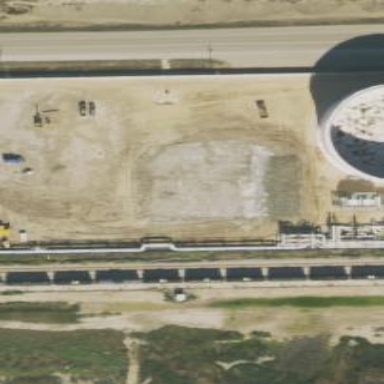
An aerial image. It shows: Storage tank created as man-made structure.